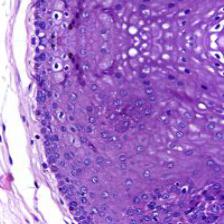
Diagnosis: Normal